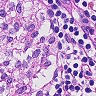
Metastatic tissue present: no